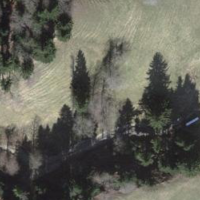
EUNIS habitat code: 44
Species observed at this site:
Fabriciana adippe